Field crop: maize
Growth stage: 2
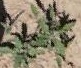
Species: atriplex